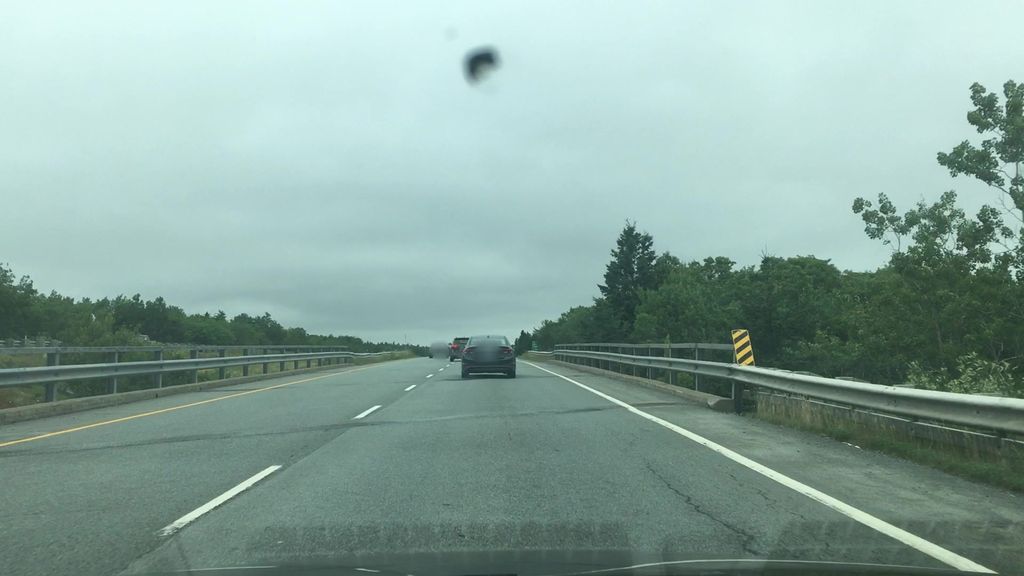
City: halifax